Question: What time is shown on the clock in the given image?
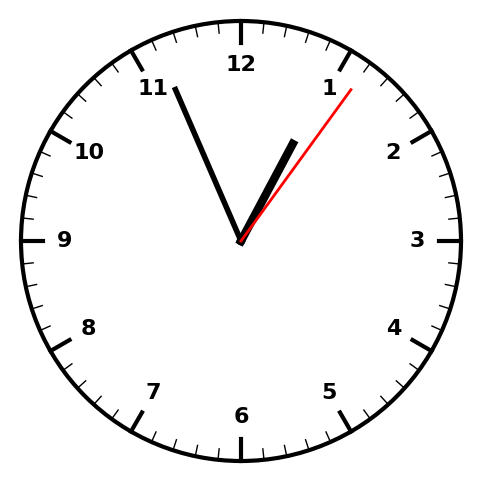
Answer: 12:56:06